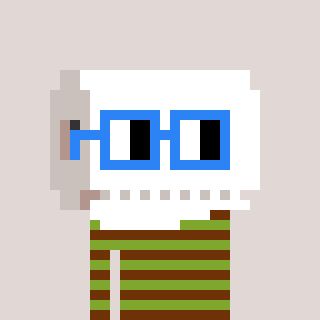
a pixel art character with square blue glasses, a toiletpaper-full-shaped head and a slimegreen-colored body on a warm background